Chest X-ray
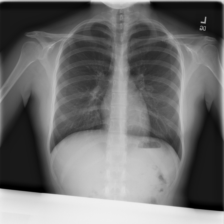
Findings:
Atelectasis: negative
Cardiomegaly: negative
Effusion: negative
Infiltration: negative
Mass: negative
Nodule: negative
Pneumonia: negative
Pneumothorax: negative
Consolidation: negative
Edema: negative
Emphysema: negative
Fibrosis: negative
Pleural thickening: negative
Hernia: negative